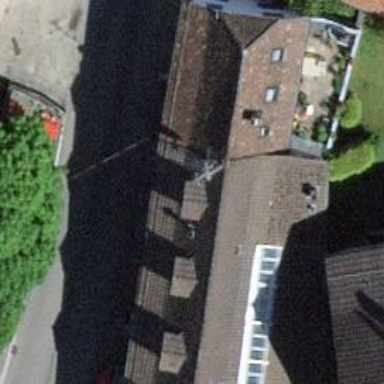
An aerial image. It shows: Restaurant.